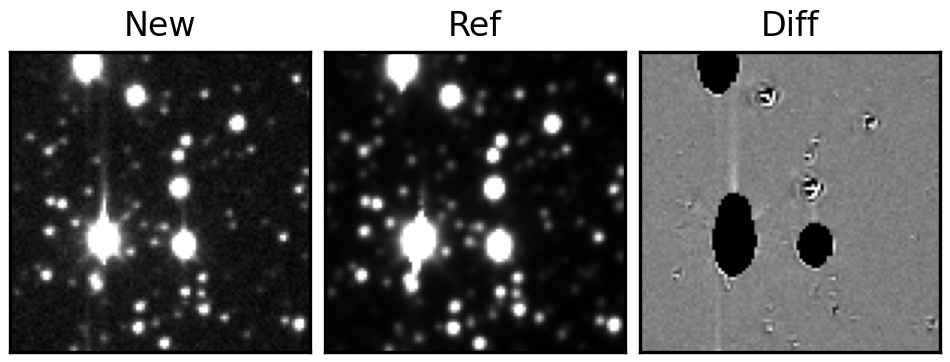
Label: bogus